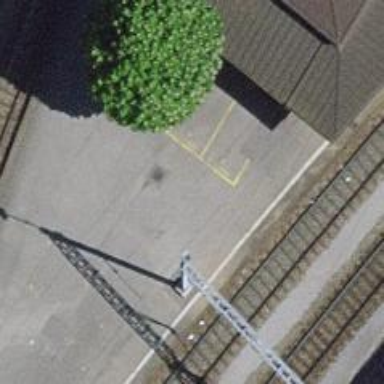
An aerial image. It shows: Platform edge at railway station.